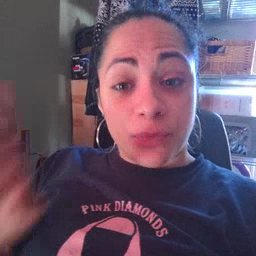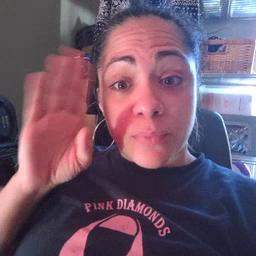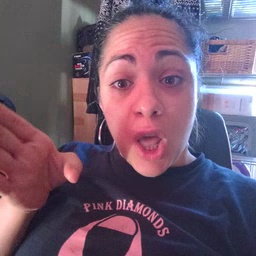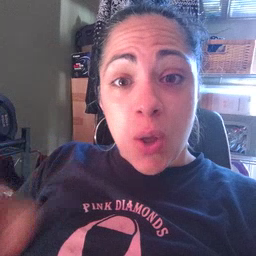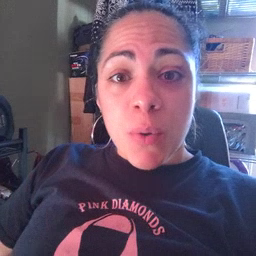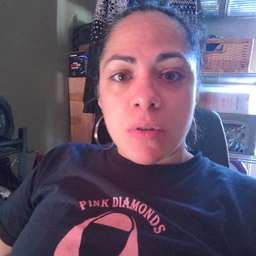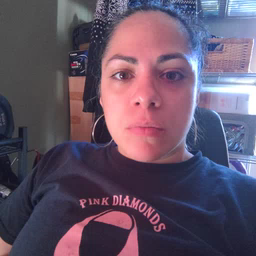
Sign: hello